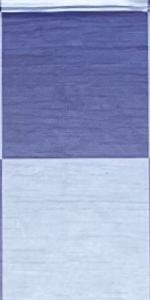
Label: Empty